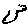
Label: bird